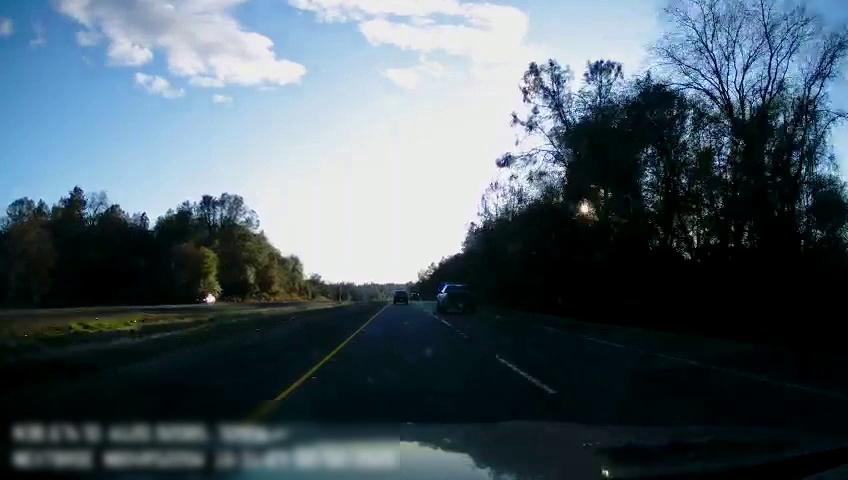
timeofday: Day
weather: Sunny
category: Drivable Space
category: Drivable Space
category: Vehicles | Truck
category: Vehicles | SUV
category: Vehicles | Car
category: Lanes | Current Lane
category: Lanes | Current Lane
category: Lanes | Alternate Lane